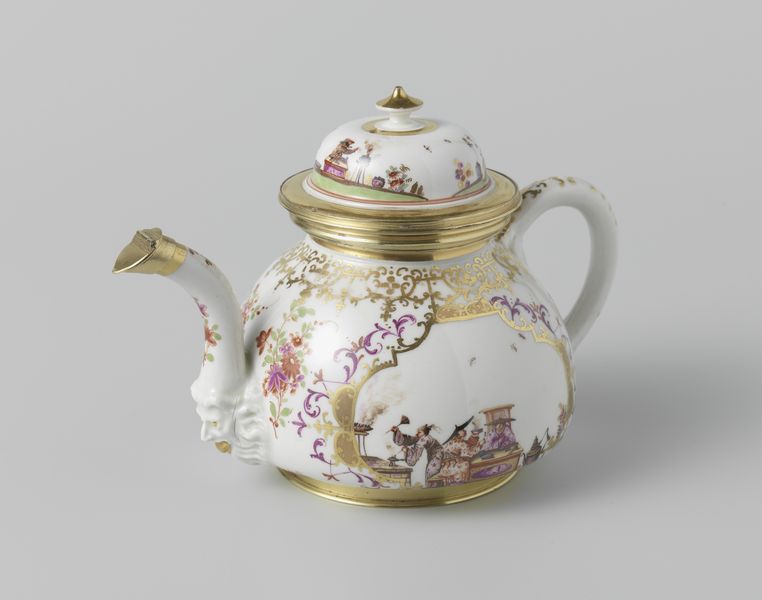
Titel: Theepot met deksel, veelkleurig beschilderd met chinoiserieën
Künstler: Meissener Porzellan Manufaktur
Standort: Amsterdam
Institution: Rijksmuseum
Schlagwörter: weiß, blumen, ornament, vögel, gold, henkel, kanne, schnabel, blue, hat, king, red, white, black, face, golden, grey, old, painting, tea, woman, flowers, japanese, pink, pot, tee, deckel, porzellan, asien, china, flower, silver, man, drawing, decoration, frame, purple, person, royal, leaves, art, ceramic, rose, cup, beautiful, chinese, snout, asian, japan, japonisme, tea pot, artifact, jug, schmuck, ceremony, porcelain, keramik, garten, kettle, asia, scrolls, fine, lid, handle, tip, chinesisch, porcelin, spout, porcelan, oranments, tea ceremony, brewing, dekoration, tea time, porclin, porslin